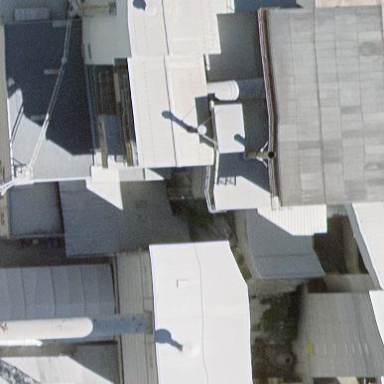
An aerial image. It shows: Industrial building.